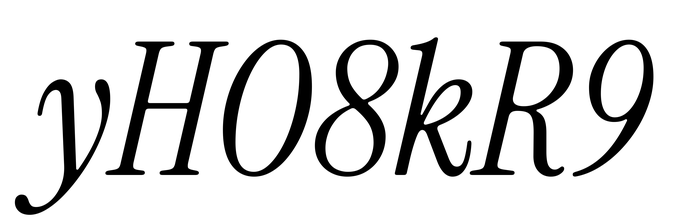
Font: InstrumentSerif-Italic